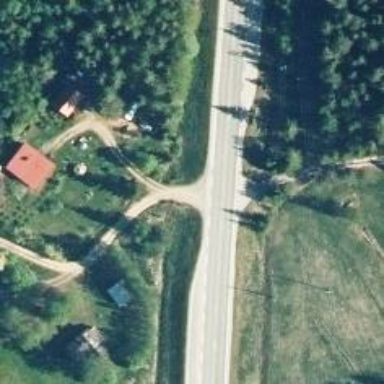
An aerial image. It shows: Road with "give way" sign.